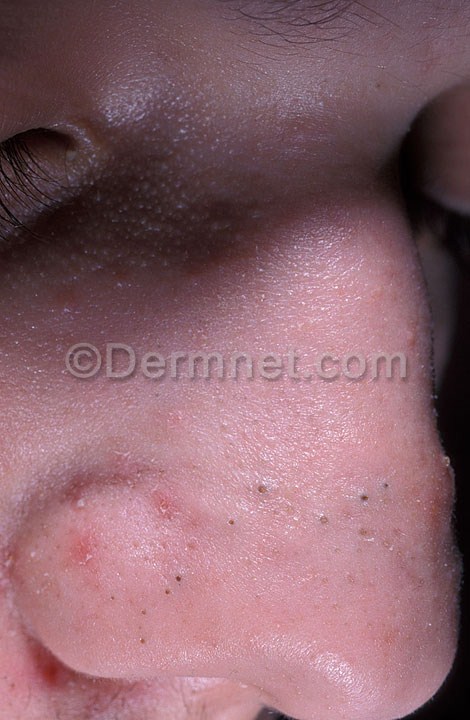
Disease: Acne and Rosacea Photos